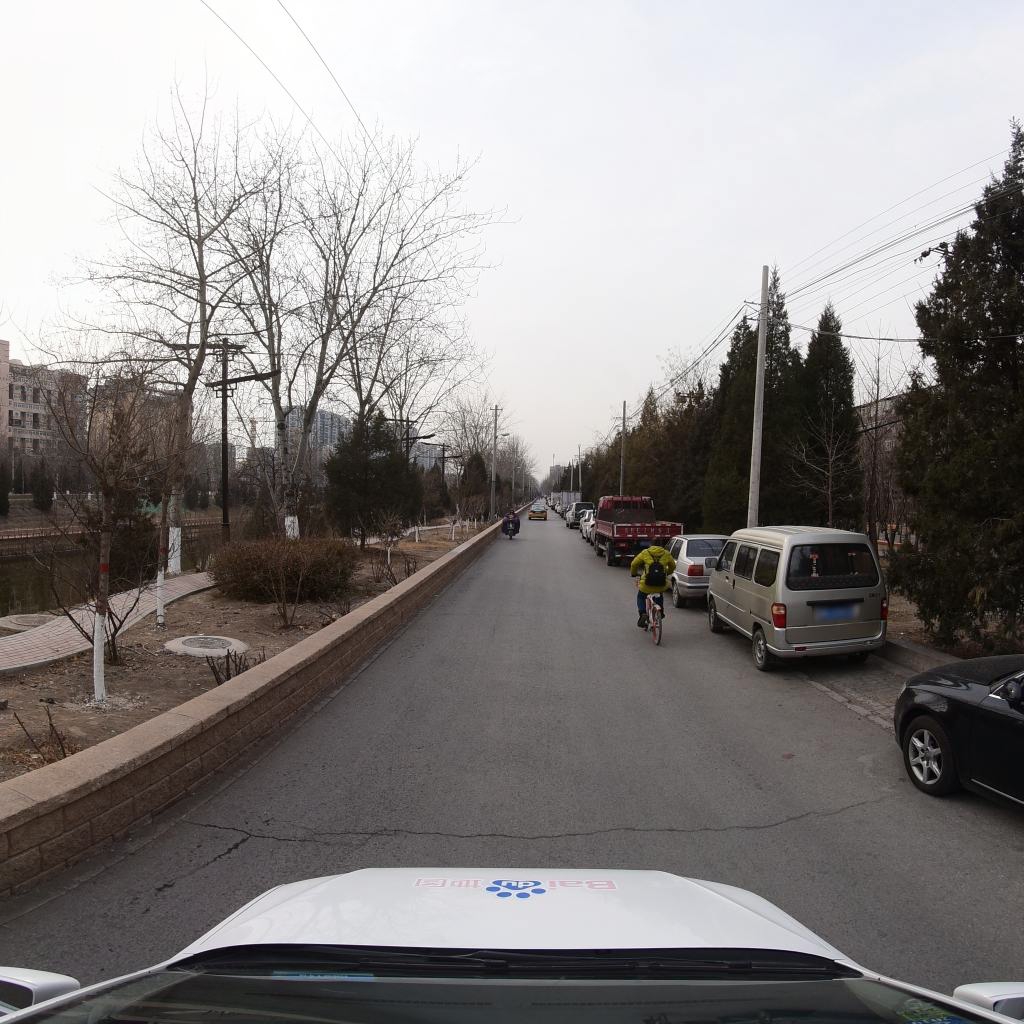
Region: Fengtai
Road damage annotations: transverse crack, manhole cover, longitudinal crack, manhole cover